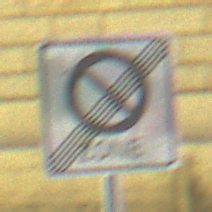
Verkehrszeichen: EndeEingeschraenktesHalteverbotZone
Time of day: Midday
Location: Outdoor (Urban)
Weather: Clear
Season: NotSpecified
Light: Natural